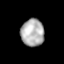
Tissue: prostate
Cell type: T cells
Senescence score: 0.2737
Nuclear area (px): 624
Mean DAPI intensity: 175.088